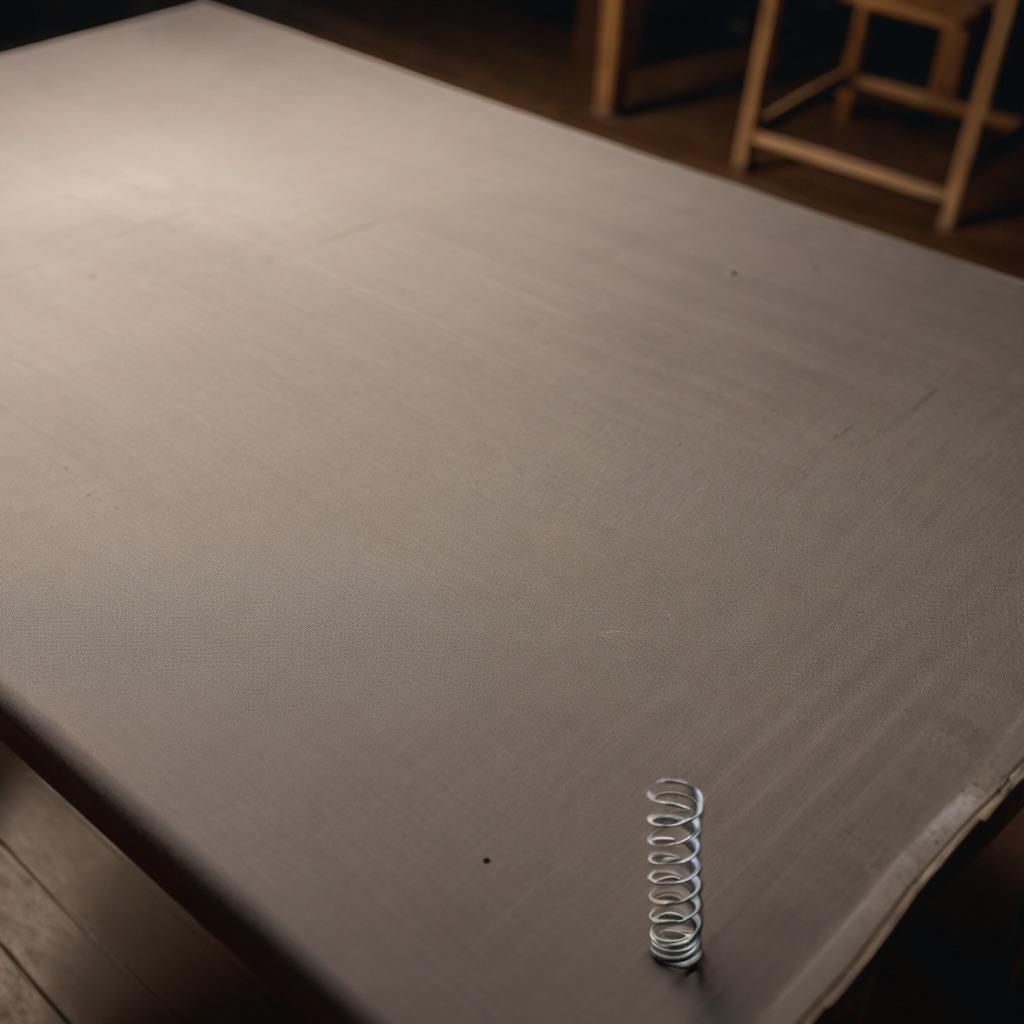
A coiled metal spring is lying on a wooden table.